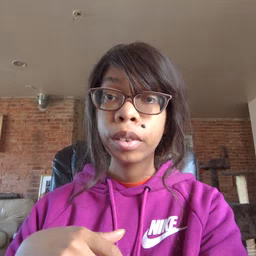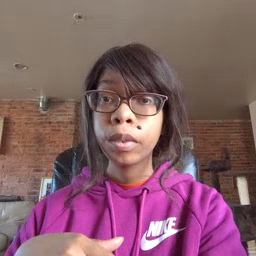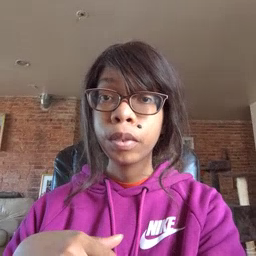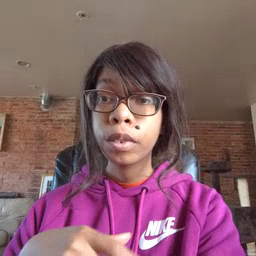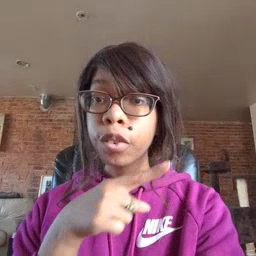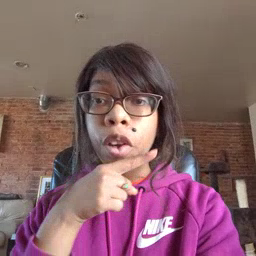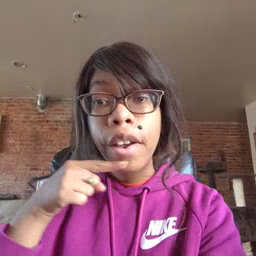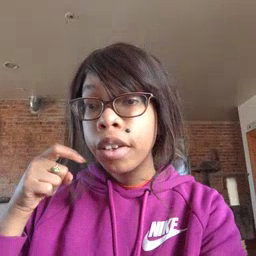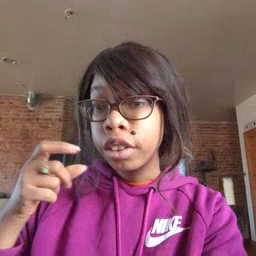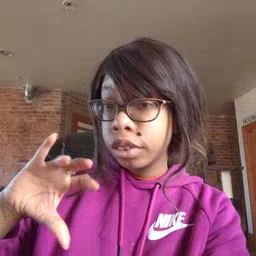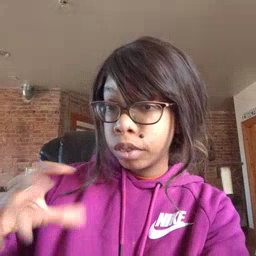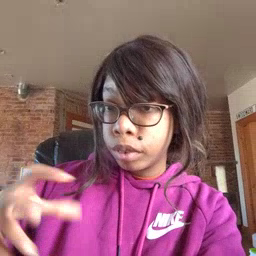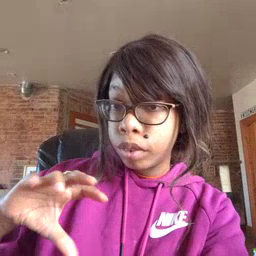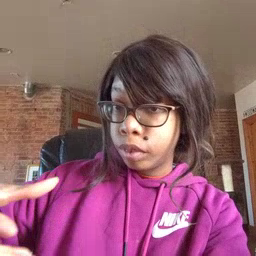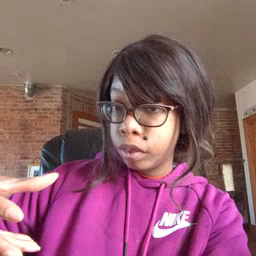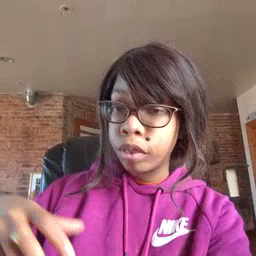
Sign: dryer